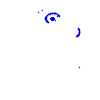
Particle: kaon